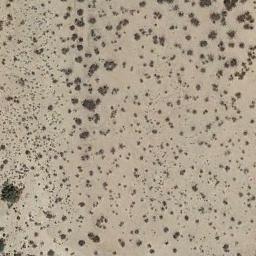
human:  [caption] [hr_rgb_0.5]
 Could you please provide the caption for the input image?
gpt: There are several trees and some weeds in this desert .

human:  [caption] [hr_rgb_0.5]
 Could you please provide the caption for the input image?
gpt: The chaparral is consist of sparse bushes on the desert .

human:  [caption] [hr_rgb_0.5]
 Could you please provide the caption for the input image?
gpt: Chaparral is sparsely distributed on the sand .

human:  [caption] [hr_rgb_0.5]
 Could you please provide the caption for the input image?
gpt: A lot of chaparrals of different sizes grow in the desert .

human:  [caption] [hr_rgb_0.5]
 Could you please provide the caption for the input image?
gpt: The chaparral is not evenly distributed .